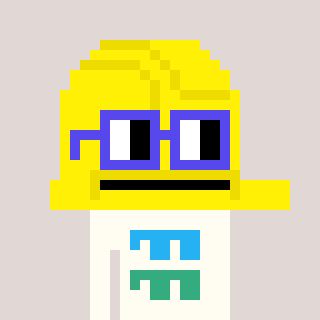
a pixel art character with square blue glasses, a construction helmet-shaped head and a grayscale-colored body on a warm background